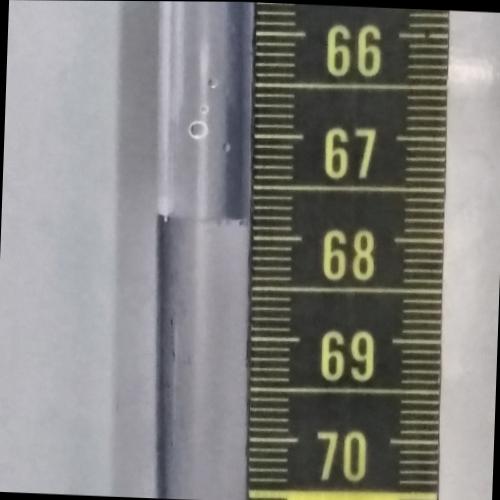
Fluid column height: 67.8 cm